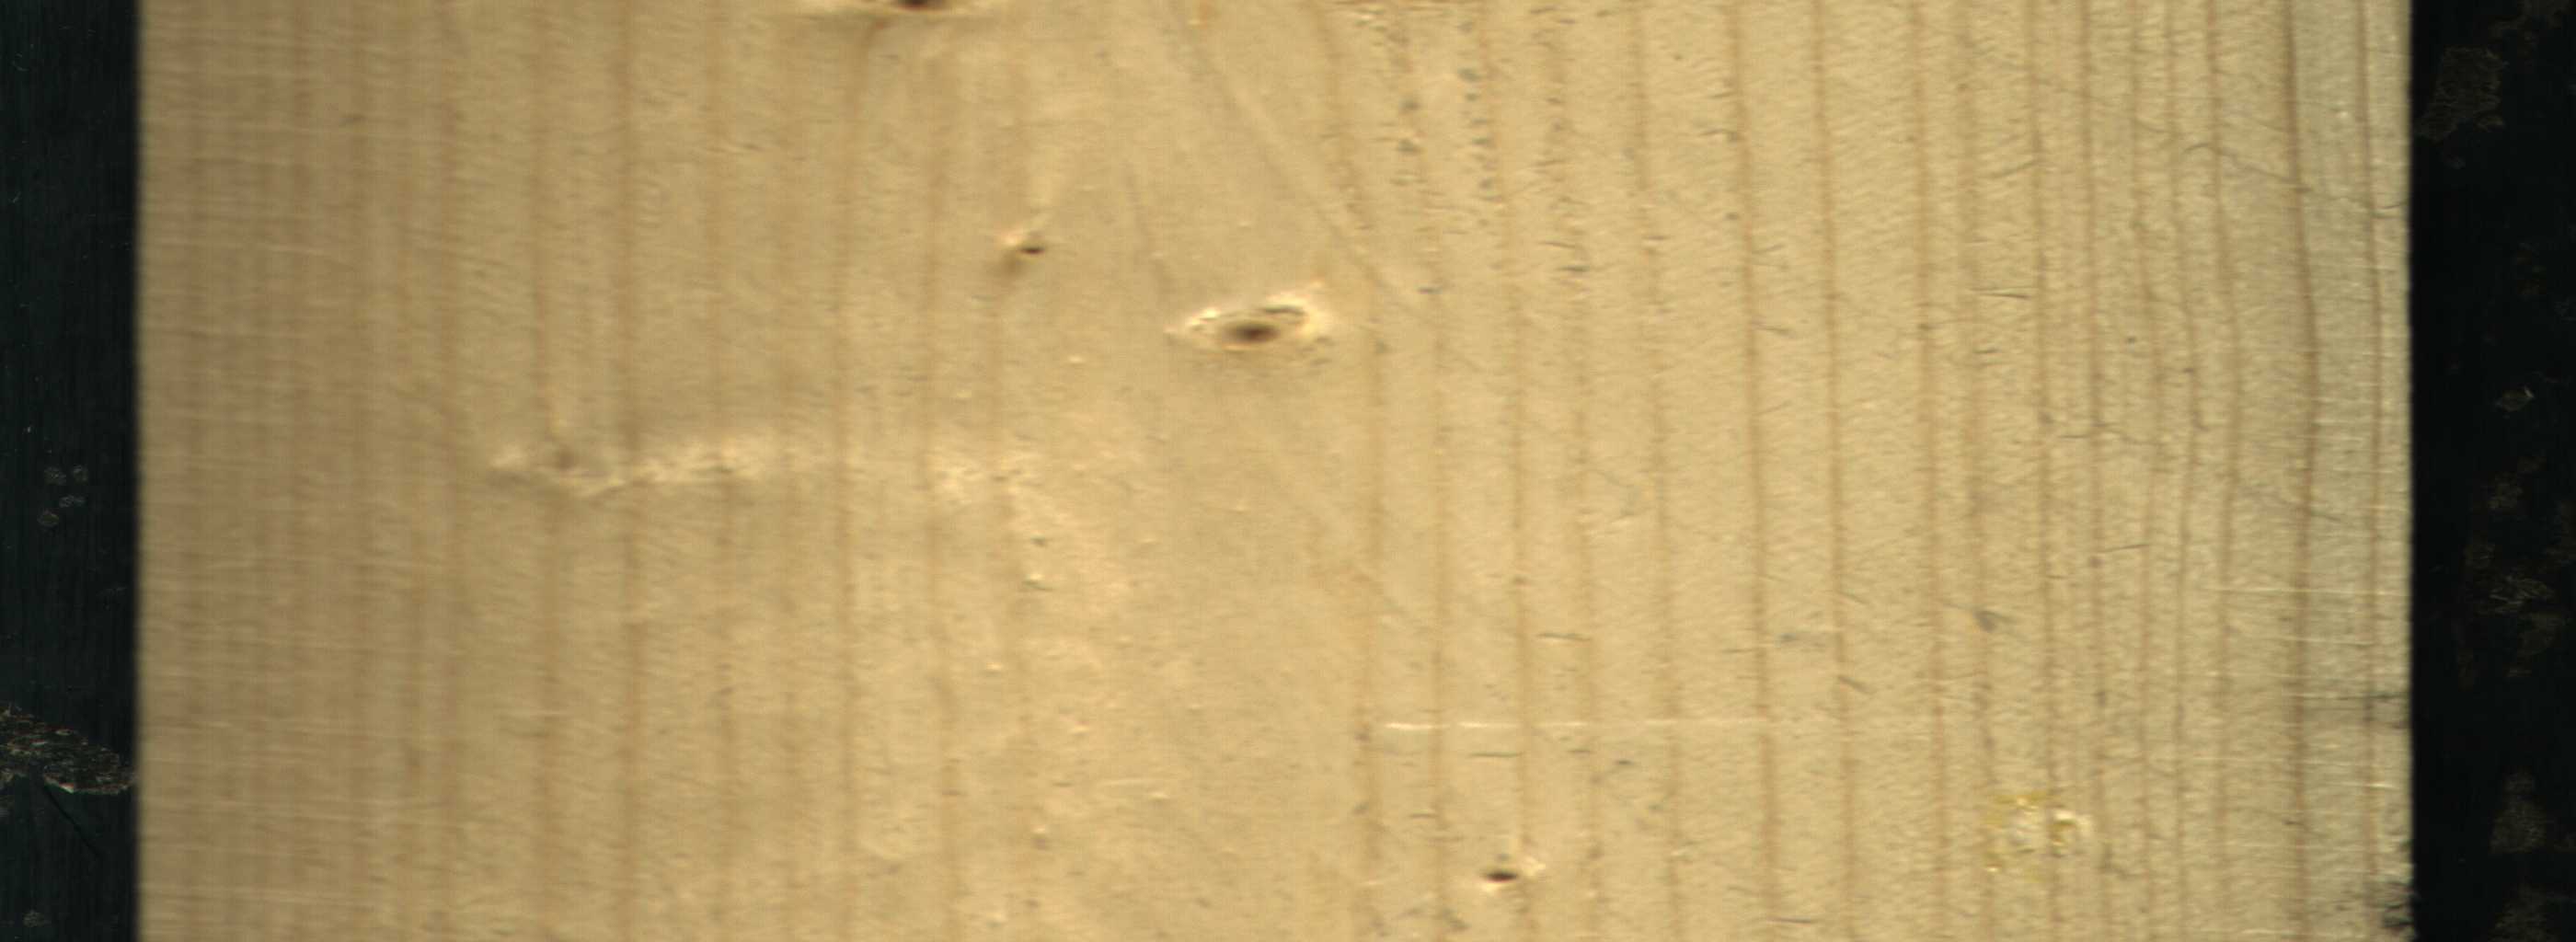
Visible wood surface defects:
Live_Knot
Live_Knot
Live_Knot